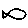
Label: fish